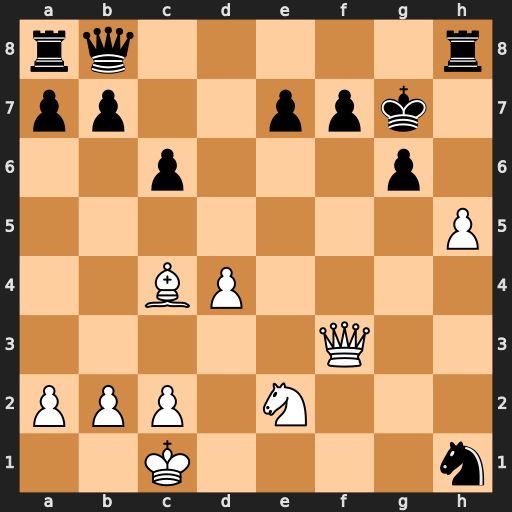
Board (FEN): rq5r/pp2ppk1/2p3p1/7P/2BP4/5Q2/PPP1N3/2K4n
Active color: w
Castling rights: -
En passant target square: -
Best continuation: Qxf7+ Kh6 Qxg6#